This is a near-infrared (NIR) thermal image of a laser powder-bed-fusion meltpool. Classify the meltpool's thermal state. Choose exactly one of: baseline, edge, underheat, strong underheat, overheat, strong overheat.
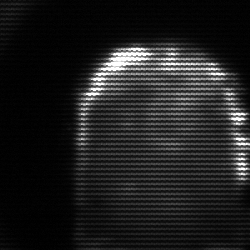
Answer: baseline